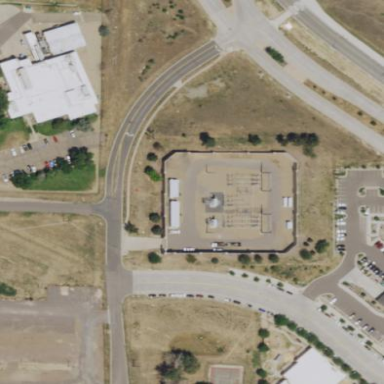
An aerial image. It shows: Outdoor power substation located behind wall. The substation operates at the distribution level.